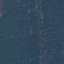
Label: Forest